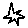
Label: star